Interaction volume radius: 5 \u00c5
Interaction volume height: 15 \u00c5
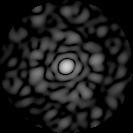
Disorder parameter: 0.8623